Interaction volume radius: 10 \u00c5
Interaction volume height: 20 \u00c5
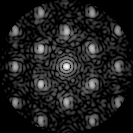
Disorder parameter: 0.29